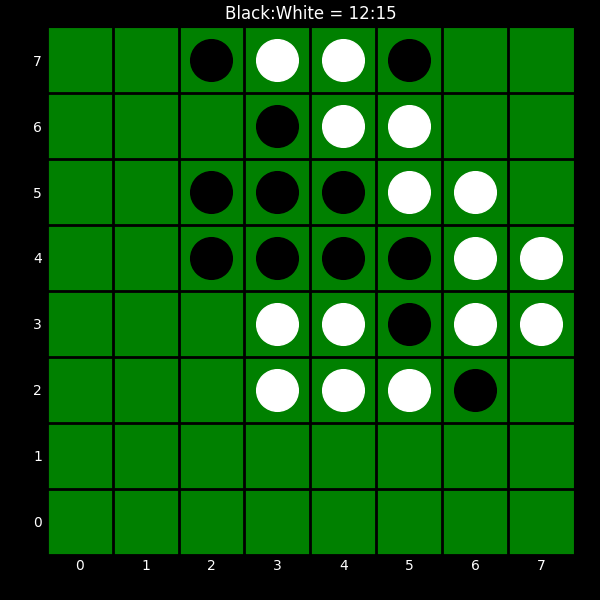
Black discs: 12
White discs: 15